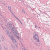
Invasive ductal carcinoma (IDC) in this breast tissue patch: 1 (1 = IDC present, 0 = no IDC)